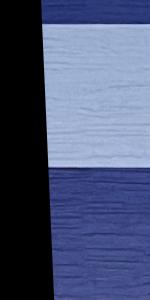
Label: Empty